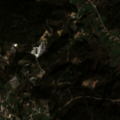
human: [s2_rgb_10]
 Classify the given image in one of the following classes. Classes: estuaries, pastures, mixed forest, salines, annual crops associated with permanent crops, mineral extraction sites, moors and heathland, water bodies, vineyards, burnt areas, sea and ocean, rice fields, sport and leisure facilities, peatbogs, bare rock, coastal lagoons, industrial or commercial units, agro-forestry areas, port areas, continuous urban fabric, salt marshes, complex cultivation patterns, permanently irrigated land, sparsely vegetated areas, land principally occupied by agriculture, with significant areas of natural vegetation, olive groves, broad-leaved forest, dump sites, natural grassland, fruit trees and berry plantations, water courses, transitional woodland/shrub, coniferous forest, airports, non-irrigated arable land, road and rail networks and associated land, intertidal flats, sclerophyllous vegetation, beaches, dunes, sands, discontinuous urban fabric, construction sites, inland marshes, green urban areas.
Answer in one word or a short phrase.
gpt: discontinuous urban fabric, permanently irrigated land, olive groves, broad-leaved forest, mixed forest, transitional woodland/shrub